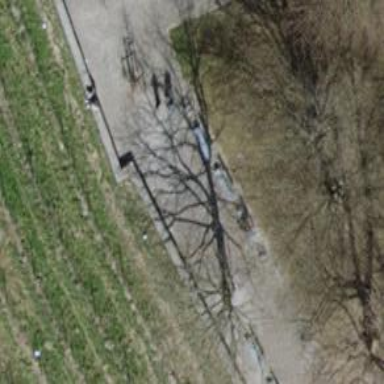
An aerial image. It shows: Bench.